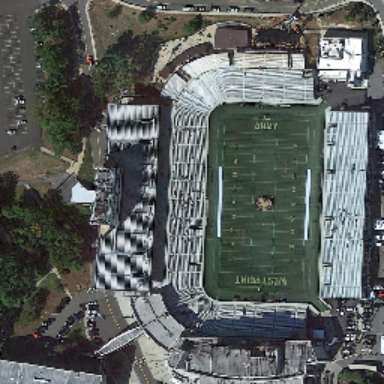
In the middle of the playground with white spectators there is a green amusement park .